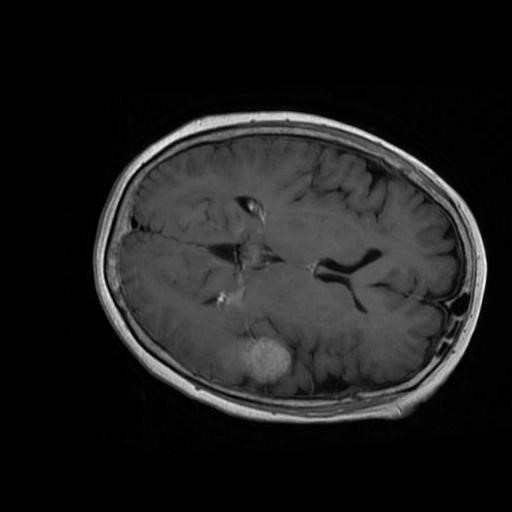
Label: brain_menin